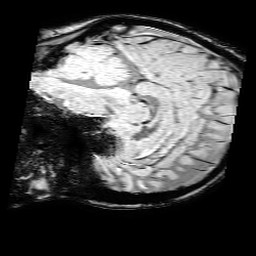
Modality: SWI
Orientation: sagittal
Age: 35
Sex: female
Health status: ill
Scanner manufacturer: philips
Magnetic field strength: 3 T
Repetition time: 0.031 s